Question: What is the value of this measurement?
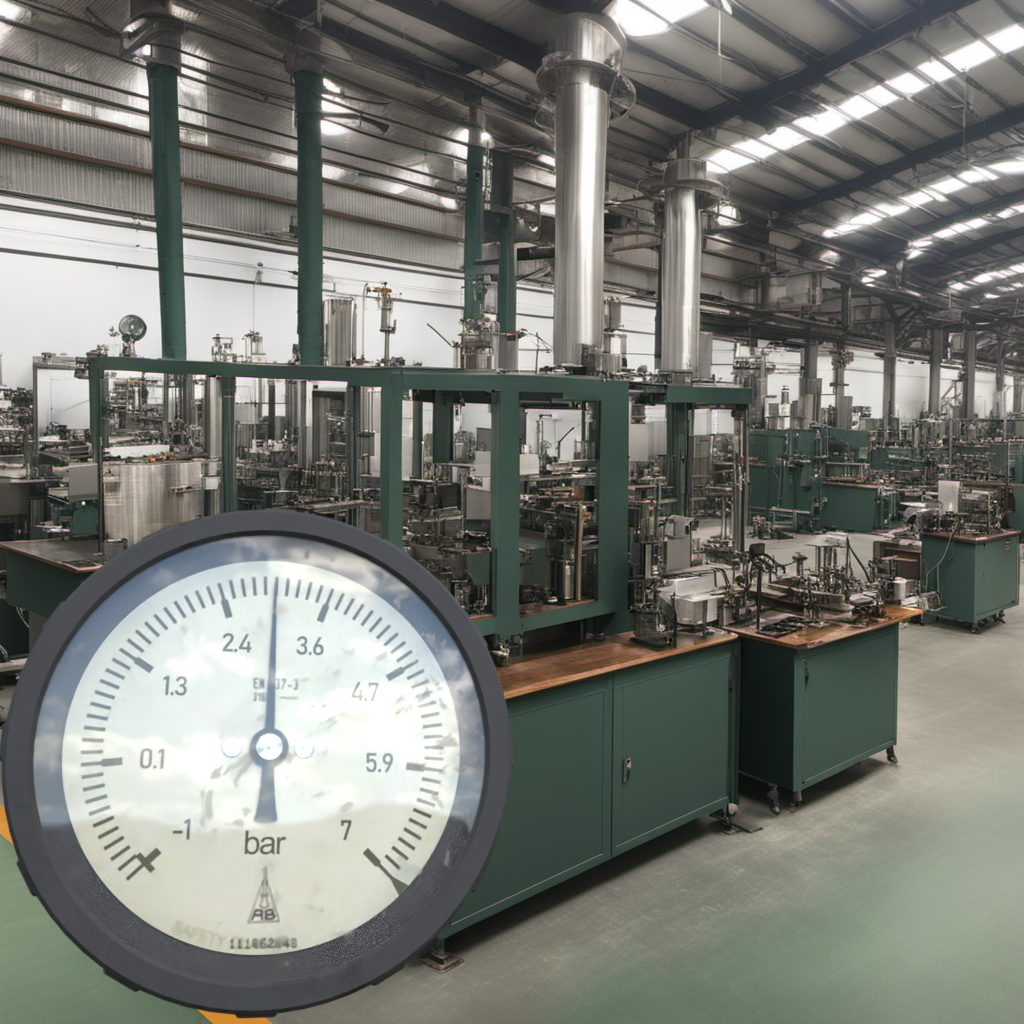
Answer: The result is 2.99
Question: What is the value range of the measurement in the image?
Answer: The range is from -1 to 7
Question: What is the minimum and maximum value range of the measurement in the image?
Answer: The minimum value is -1 and the maximum value is 7